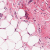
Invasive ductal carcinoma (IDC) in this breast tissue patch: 0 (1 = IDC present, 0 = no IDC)